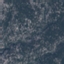
Land use / land cover class: HerbaceousVegetation